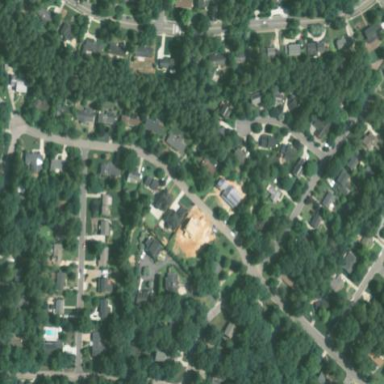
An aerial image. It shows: Residential area within neighborhood.